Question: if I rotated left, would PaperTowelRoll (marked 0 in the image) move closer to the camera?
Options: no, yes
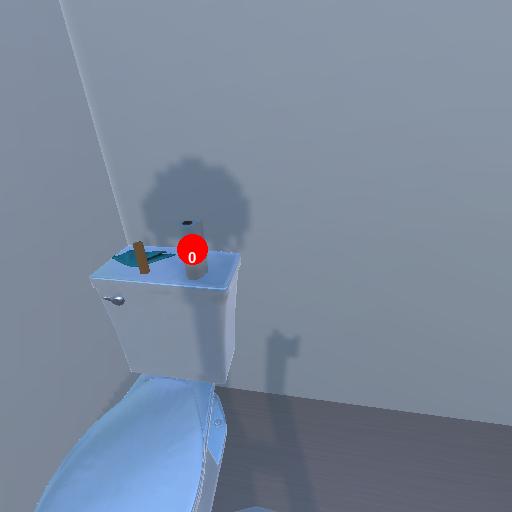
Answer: no